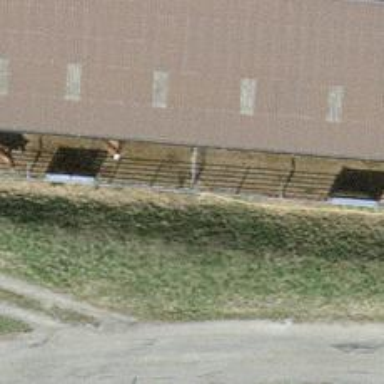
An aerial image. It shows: Fence is in the image.